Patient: sex F, age 68
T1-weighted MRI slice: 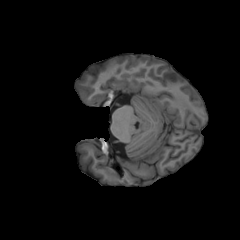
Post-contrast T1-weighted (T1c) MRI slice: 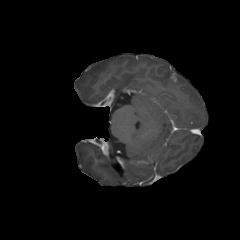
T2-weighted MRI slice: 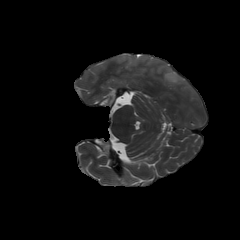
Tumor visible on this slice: yes
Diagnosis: Glioblastoma, IDH-wildtype
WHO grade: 4